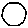
Label: circle